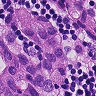
Metastatic tissue present: yes